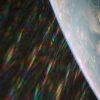
Label: sunburn